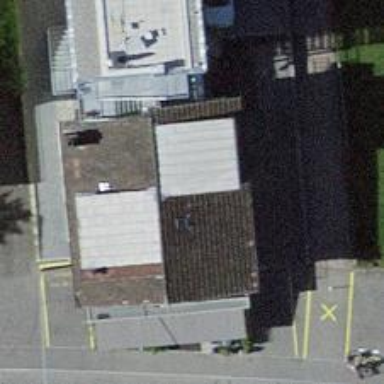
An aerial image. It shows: Bakery.